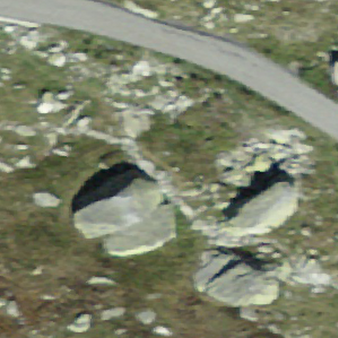
Label: bouldering_area